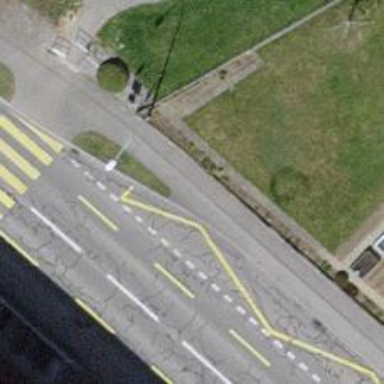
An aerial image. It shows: Platform for public transport. The platform is located by the road.